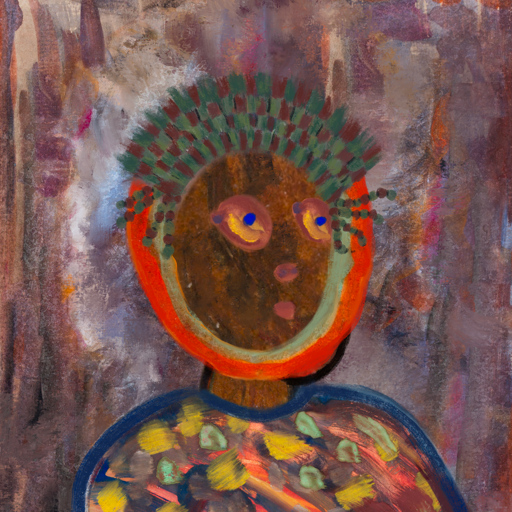
Background: Hypocrite, Head And Neck Side: Mosgoul, Face Side: Mother_And_Son_Son, Bust: Mother_And_Son_Mother, Hair Side: Sisters, Head Accessory: After_Raid_Crown, Second Necklace: Blank, Necklace: Blank, Baby: Blank